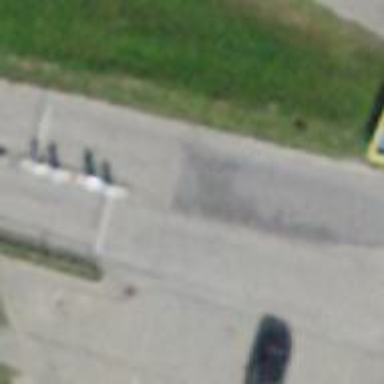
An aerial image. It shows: Asphalt service road with no sidewalk.